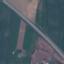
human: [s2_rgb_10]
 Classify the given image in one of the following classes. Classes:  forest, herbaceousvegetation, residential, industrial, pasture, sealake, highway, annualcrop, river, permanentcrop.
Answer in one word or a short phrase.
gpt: Highway